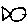
Label: fish